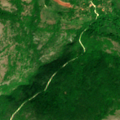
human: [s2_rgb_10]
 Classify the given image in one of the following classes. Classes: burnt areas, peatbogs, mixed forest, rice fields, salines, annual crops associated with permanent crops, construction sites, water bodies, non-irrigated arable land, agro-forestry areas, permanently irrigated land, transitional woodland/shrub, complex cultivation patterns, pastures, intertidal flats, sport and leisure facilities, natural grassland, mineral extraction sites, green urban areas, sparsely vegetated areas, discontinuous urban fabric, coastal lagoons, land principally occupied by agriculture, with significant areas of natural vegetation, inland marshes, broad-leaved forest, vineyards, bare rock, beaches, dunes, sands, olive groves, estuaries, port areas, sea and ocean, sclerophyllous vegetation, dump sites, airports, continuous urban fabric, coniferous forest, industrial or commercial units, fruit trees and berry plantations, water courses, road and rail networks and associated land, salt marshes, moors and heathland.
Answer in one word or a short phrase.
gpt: pastures, land principally occupied by agriculture, with significant areas of natural vegetation, broad-leaved forest, natural grassland, transitional woodland/shrub